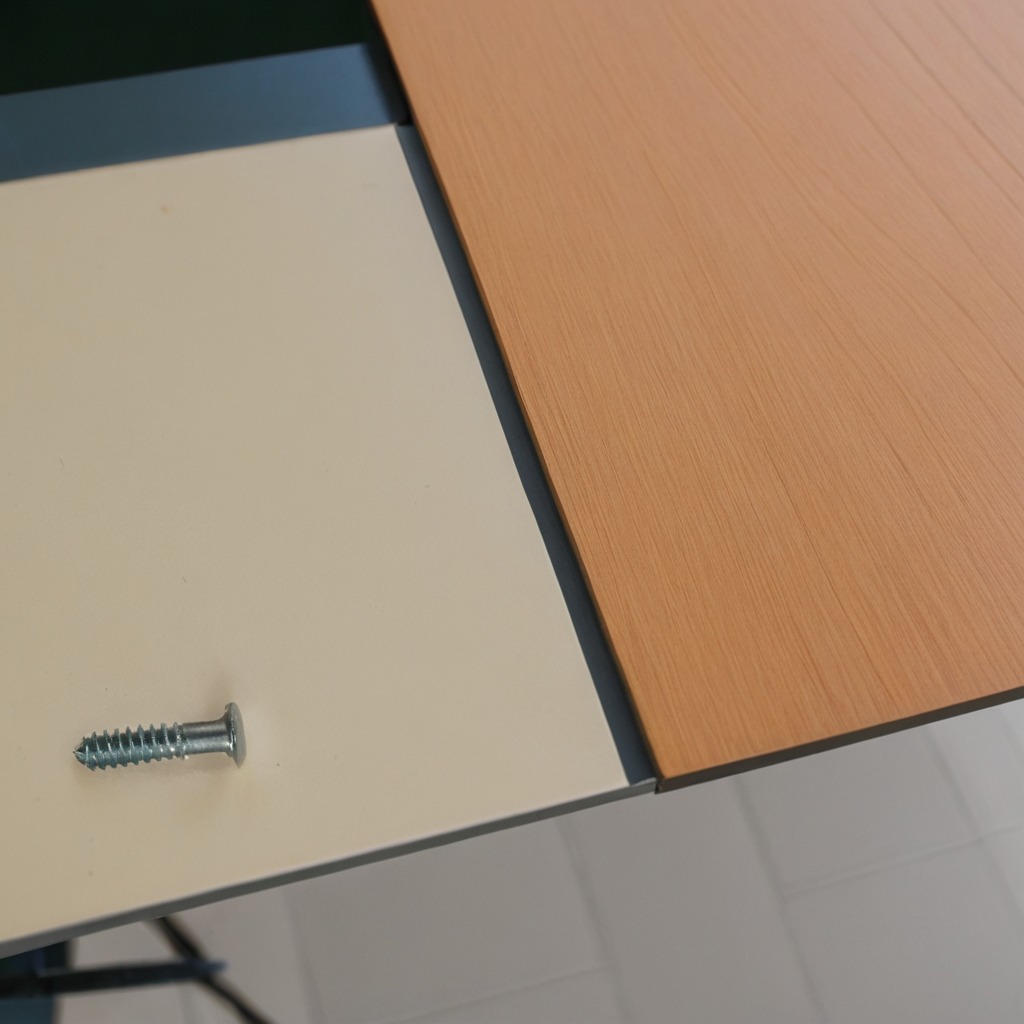
A metal screw lying on the textured surface of the utility table.